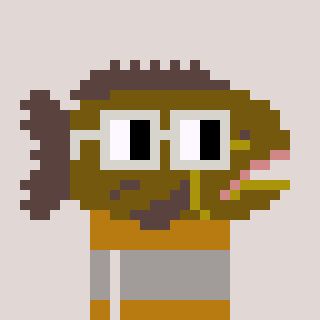
a pixel art character with square light gray glasses, a grouper-shaped head and a gold-colored body on a warm background